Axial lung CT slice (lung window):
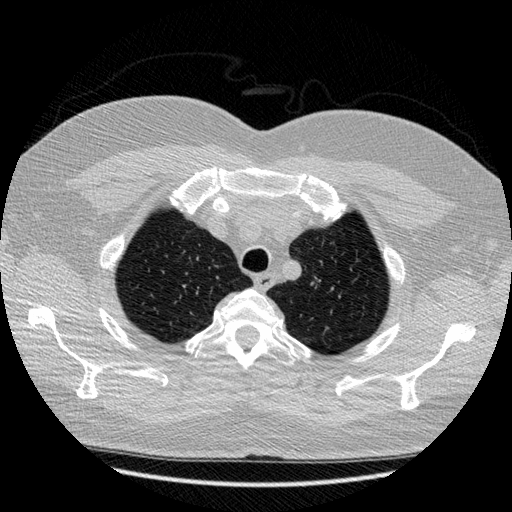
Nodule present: no